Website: walmart
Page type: billing-address
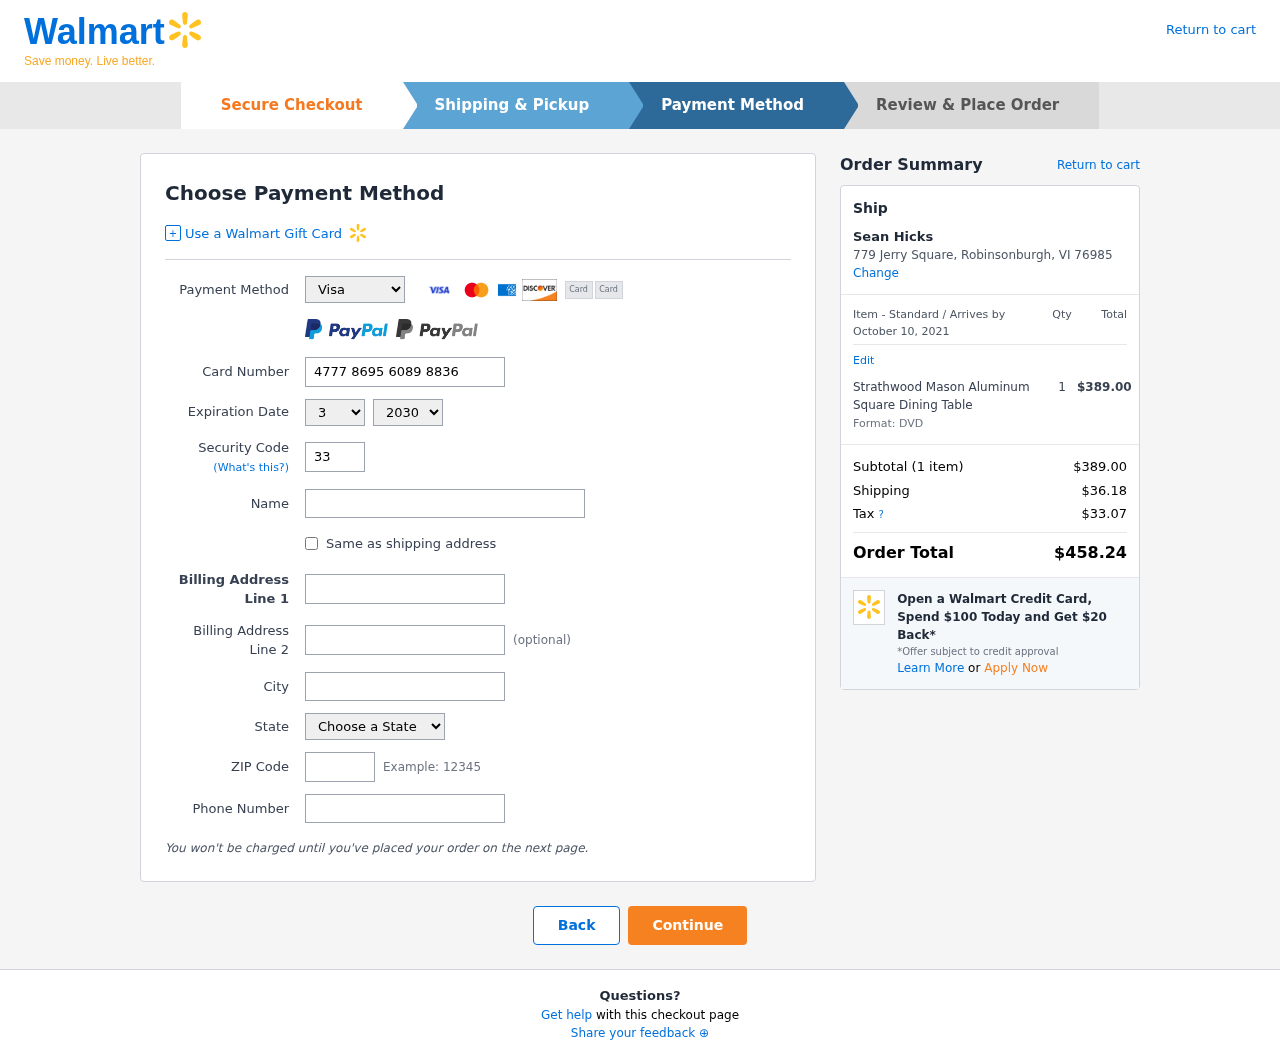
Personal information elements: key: PII_CARD_CVV
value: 339
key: PII_CARD_EXPIRY_MONTH
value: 03
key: PII_CARD_EXPIRY_YEAR
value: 30
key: PII_CARD_NUMBER
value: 4777 8695 6089 8836
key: PII_CARD_TYPE
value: Visa
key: PII_CITY
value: Robinsonburgh
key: PII_CITY_STATE_ZIP
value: Robinsonburgh, VI 76985
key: PII_FULLNAME
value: Sean Hicks
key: PII_PHONE
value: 9928732094
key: PII_POSTCODE
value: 76985
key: PII_STATE
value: VI
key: PII_STREET
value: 779 Jerry Square
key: PII_FULLNAME2
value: Sean Hicks
Product elements: key: PRODUCT1_NAME
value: Strathwood Mason Aluminum Square Dining Table
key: PRODUCT1_PRICE
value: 389
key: PRODUCT1_QUANTITY
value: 1
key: PRODUCT1_DESC
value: Format: DVD
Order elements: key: ORDER_DELIVERY_DATE
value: October 10, 2021
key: ORDER_NUM_ITEMS
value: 1
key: ORDER_SUBTOTAL
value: $389.00
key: ORDER_SHIPPING_COST
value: $36.18
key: ORDER_TAX
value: $33.07
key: ORDER_TOTAL
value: $458.24